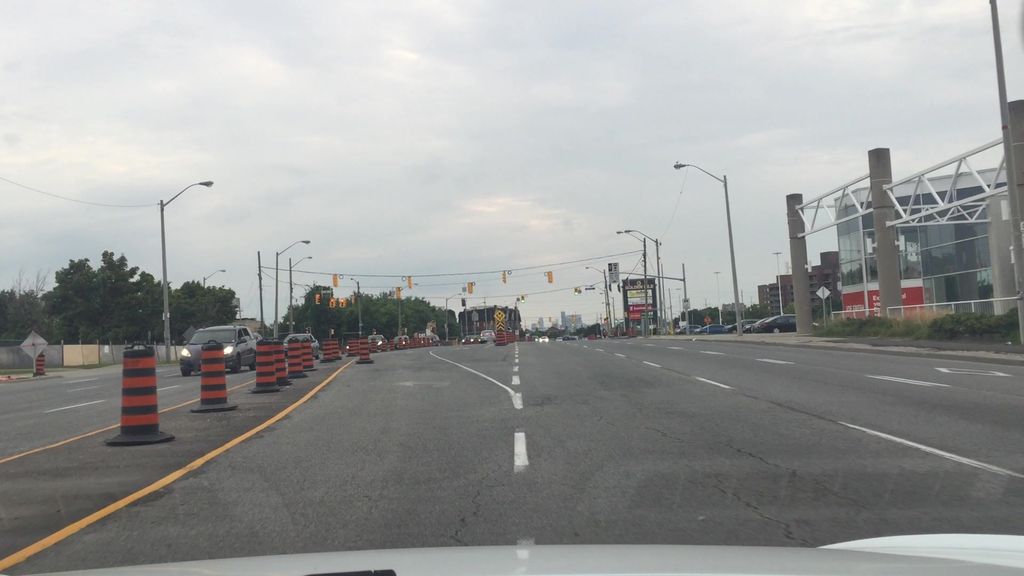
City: toronto